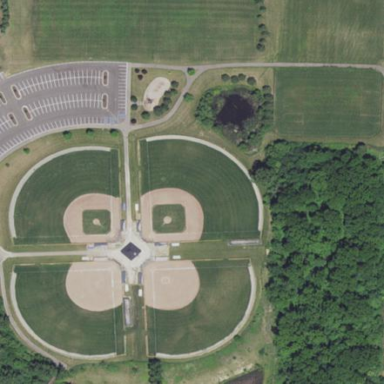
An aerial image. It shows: Baseball pitch for leisure and sports activities.